Question: I have trying to build a simulator of Ingenico POS terminal (iWL220).
The main screen I have a combo-box. Once user enter id and password the combo-box load 6 menus. If User click btn1 then combo-box clear the menu and add another set of menu. If user click 'btn1' for new loaded menu then again combo-box cleared and load another set of menu so on.
My problem is for each button click (btn1, btn2, btn3, btn4, btn5) I have to code lot of if else statement. Example;
First menu (on combo-box) has 6 sector.
- - - - - -
If user choose 1.SectorA then user click btn1. Then btn1 clear the combo-box and loads another set of menu. This time menu (on combo-box) has 3 companies.
- - -
This time user choose 1.CompanyA then user click again btn1. Then btn1 clear the combo-box and loads another set of menu. This time menu (on combo-box) has 2 payment option.
- -
Now this time if user click btn1 or btn2 the combo-box visible become false and in main screen there is a label and text box. The text box allows user to enter the subscriber number and press enter (green button).
I already load Ingenico terminal picture as jpeg and top of it I set my buttons.
I gave only small version of my simulation. In my app there are 114 probability that user can choose.
In my app btn1 has 92 probability to be clicked, btn2 has 53 probability to be clicked and so on. After user enters the subscriber number and click green button the my app use wfc services to format the data and send to sql server.
But before user click each combination of button some where in my app I store the btn number as 422. This 422 means, user chose SectorD + CompanyB + ParitalPayment option. So my wfc will know what it is mean 422.
My question is what is the shortest way to construct my button events for this 114 probability case?
---
I have 4 buttons. Btn1, Btn2, Btn3 and Btn4. Also I have some arrays as it shown below and 1 combo-box.
'''
1.ArrayMain() = {"1.Water","2.Air","3.Soil","4.Fire"}
1.1. ArrayWater() = {"1.Salty","2.Fresh", "3.Contaminated"}
1.1.1.ArraySalty() = {1."AA", 2."BB", 3."CC"}
1.1.2.ArrayFresh() = {1."DD", 2."EE", 3."FF"}
1.1.3.ArrayContaminated() = {1."XX", 2."YY", 3."ZZ"}
1.2 ArrayAir() = {"1.Fresh", "2.Contaminated"}
1.3 ArraySoil() = {"1.Normal", "2.Contaminated"}
1.4 ArrayFire() = {"1.Low","2.Mid","3.High"}
'''
When my app starts, first array values '1.(ArrayMain)' fills the comboBox. This comboBox will have 4 values as, "1.Water", "2.Air", "3.Soil", "4.Fire" in it. If user choose "1.Water" than user clicks Btn1. Than btn1 events clears the comboBox and loads '1.1ArrayWater()' values into comboBox.
Second time if user chooses "1.Salty" than user clicks again btn1 and this time btn1 events clears the comboBox and loads '1.1.1ArraySalty()' values into comboBox.
Third time if user chooses "2.BB" than user clicks Btn2 and sends the information "BB" for calculation.

First you have 5 (more or less) menu item and each time you press any (number) buttons (1 to 9 lilke in pos terminal) pressed than new menu appears on the screen.
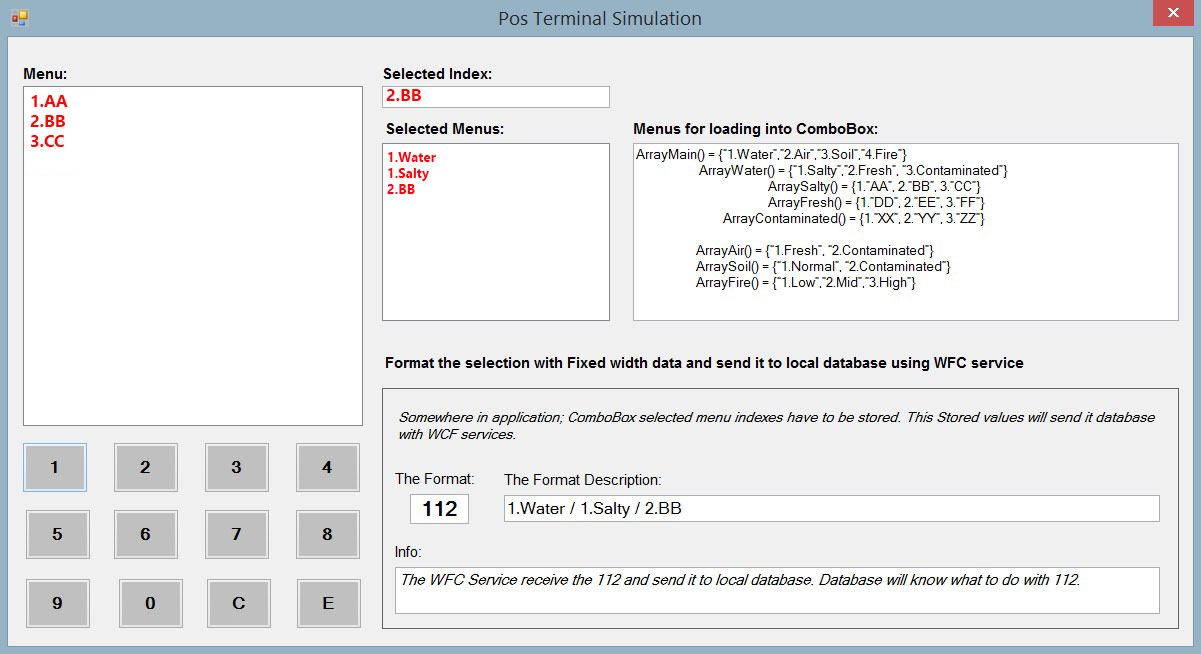
Answer: Each button at any specific time shall execute some specific action depending on the state of the system. Obviously, if you try to decide the specific action depending on the multitude of different variables, you will create a lot of branching code. Such code is very difficult to write correctly and even more difficult to debug and maintain.
So, what if we encapsulate current action for each possible state(sequence of state) in some specific class (interface):
'''
/// <summary>
/// Represents internal terminal presenter that is used inside IGlobalTerminalPresenter.
/// </summary>
public interface ITerminalPresenter
{
void UpdateUI();
ITerminalPresenter this[Int32 index]
{
get;
}
ITerminalPresenter Do1();
ITerminalPresenter Do2();
ITerminalPresenter Parent
{
get;
set;
}
void Reset();
}
'''
Inside the form we will use field of a similar interface that will encapsulate all changes of the presenter.
'''
/// <summary>
/// Represents terminal presenter that UI can operate upon.
/// </summary>
public interface IGlobalTerminalPresenter
{
void UpdateUI();
void Do1();
void Do2();
Int32 SelectedIndex
{
get;
set;
}
void Reset();
}
'''
Our event handlers will become:
'''
private void comboBox_SelectedIndexChanged(object sender, EventArgs e)
{
var senderComboBox = (ComboBox)sender;
this.globalTerminalPresenter.SelectedIndex = senderComboBox.SelectedIndex;
}
private void button1_Click(object sender, EventArgs e)
{
this.globalTerminalPresenter.Do1();
}
private void button2_Click(object sender, EventArgs e)
{
this.globalTerminalPresenter.Do2();
}
'''
To allow our concrete TerminalPresenters to interoperate with form we will force our form to implement the following interface:
'''
/// <summary>
/// This represents your UI in technology-independent manner
/// </summary>
public interface ITerminalView
{
String Title { get; set; }
String Input { get; set; }
String Output { get; set; }
String Button1_Text { get; set; }
String Button2_Text { get; set; }
IEnumerable<String> SelectionItems { get; set; }
void Clear();
}
public partial class MainForm : Form,
ITerminalView
{
...
#region ITerminalView implementation
public string Title
{
get { return this.Text; }
set { this.Text = value; }
}
public String Button1_Text
{
get { return this.button1.Text; }
set { this.button1.Text = value; }
}
public String Button2_Text
{
get { return this.button2.Text; }
set { this.button2.Text = value; }
}
public string Input
{
get { return this.textBox_Input.Text; }
set { this.textBox_Input.Text = value; }
}
public string Output
{
get { return this.textBox_Output.Text; }
set { this.textBox_Output.Text = value; }
}
public IEnumerable<string> SelectionItems
{
get { return this.comboBox.Items.Cast<String>(); }
set
{
this.comboBox.Items.Clear();
if (value == null)
return;
foreach (var item in value)
{
this.comboBox.Items.Add(item);
}
}
}
public void Clear()
{
this.comboBox.SelectedIndex = -1;
this.Title = String.Empty;
this.Input = String.Empty;
this.Output = String.Empty;
this.SelectionItems = null;
}
#endregion
'''
For now we will create two TerminalPresenters - one to just allow selection of next option through combobox, one that calculates sum of two numbers. Both of them use the same base class.
'''
/// <summary>
/// Base class for all presenters
/// </summary>
public abstract class TerminalPresenterBase : ITerminalPresenter
{
protected ITerminalView view;
public TerminalPresenterBase(ITerminalView view)
{
if (view == null)
throw new ArgumentNullException("view");
this.view = view;
this.Parent = this;
}
public abstract void UpdateUI();
public abstract ITerminalPresenter this[int index]
{
get;
}
public abstract ITerminalPresenter Do1();
public abstract ITerminalPresenter Do2();
public virtual ITerminalPresenter Parent
{
get;
set;
}
public virtual void Reset()
{
this.UpdateUI();
}
}
/// <summary>
/// Presenter whose sole goal is to allow user to select some other option and press next
/// </summary>
public class SelectOptionPresenter : TerminalPresenterBase
{
private IList<KeyValuePair<String, ITerminalPresenter>> options;
private ITerminalPresenter selected;
private String title;
public SelectOptionPresenter(ITerminalView view,
String title,
IList<KeyValuePair<String, ITerminalPresenter>> options)
: base(view)
{
if (options == null)
throw new ArgumentNullException("options");
this.title = title;
this.options = options;
foreach (var item in options)
{
item.Value.Parent = this;
}
}
public override void UpdateUI()
{
this.view.Clear();
this.view.Button1_Text = "Confirm selection";
this.view.Button2_Text = "Go back";
this.view.Title = title;
this.view.SelectionItems = options
.Select(opt => opt.Key);
}
public override ITerminalPresenter this[int index]
{
get
{
this.selected = this.options[index].Value;
return this;
}
}
public override ITerminalPresenter Do1()
{
return this.ConfirmSelection();
}
public override ITerminalPresenter Do2()
{
return this.GoBack();
}
public ITerminalPresenter ConfirmSelection()
{
this.selected.UpdateUI();
return this.selected;
}
public ITerminalPresenter GoBack()
{
this.Parent.UpdateUI();
return this.Parent;
}
}
public enum APlusBState
{
EnterA,
EnterB,
Result
}
public class StepActions
{
public Action UpdateUI { get; set; }
public Func<ITerminalPresenter> Do1 { get; set; }
public Func<ITerminalPresenter> Do2 { get; set; }
}
public class APlusBPresenter : TerminalPresenterBase
{
private Int32 a, b;
private APlusBState state;
private String error = null;
private Dictionary<APlusBState, StepActions> stateActions;
private void InitializeStateActions()
{
this.stateActions = new Dictionary<APlusBState, StepActions>();
this.stateActions.Add(APlusBState.EnterA,
new StepActions()
{
UpdateUI = () =>
{
this.view.Title = this.error ?? "Enter A";
this.view.Input = this.a.ToString();
this.view.Button1_Text = "Confirm A";
this.view.Button2_Text = "Exit";
},
Do1 = () => // Confirm A
{
if (!Int32.TryParse(this.view.Input, out this.a))
{
this.error = "A is in incorrect format. Enter A again";
return this;
}
this.error = null;
this.state = APlusBState.EnterB;
return this;
},
Do2 = () => // Exit
{
this.Reset();
return this.Parent;
}
});
this.stateActions.Add(APlusBState.EnterB,
new StepActions()
{
UpdateUI = () =>
{
this.view.Title = this.error ?? "Enter B";
this.view.Input = this.b.ToString();
this.view.Button1_Text = "Confirm B";
this.view.Button2_Text = "Back to A";
},
Do1 = () => // Confirm B
{
if (!Int32.TryParse(this.view.Input, out this.b))
{
this.error = "B is in incorrect format. Enter B again";
return this;
}
this.error = null;
this.state = APlusBState.Result;
return this;
},
Do2 = () => // Back to a
{
this.state = APlusBState.EnterA;
return this;
}
});
this.stateActions.Add(APlusBState.Result,
new StepActions()
{
UpdateUI = () =>
{
this.view.Title = String.Format("The result of {0} + {1}", this.a, this.b);
this.view.Output = (this.a + this.b).ToString();
this.view.Button1_Text = "Exit";
this.view.Button2_Text = "Back";
},
Do1 = () => // Exit
{
this.Reset();
return this.Parent;
},
Do2 = () => // Back to B
{
this.state = APlusBState.EnterB;
return this;
}
});
}
public APlusBPresenter(ITerminalView view) : base(view)
{
this.InitializeStateActions();
this.Reset();
}
public override void UpdateUI()
{
this.view.Clear();
this.stateActions[this.state].UpdateUI();
}
public override ITerminalPresenter this[int index]
{
get { throw new NotImplementedException(); }
}
public override ITerminalPresenter Do1()
{
var nextPresenter = this.stateActions[this.state].Do1();
nextPresenter.UpdateUI();
return nextPresenter;
}
public override ITerminalPresenter Do2()
{
var nextPresenter = this.stateActions[this.state].Do2();
nextPresenter.UpdateUI();
return nextPresenter;
}
public override void Reset()
{
this.state = APlusBState.EnterA;
this.a = 0;
this.b = 0;
this.error = null;
}
}
/// <summary>
/// Represents terminal presenter to use inside GUI. It handles current ISpecificTerminalPresenter inside itself.
/// </summary>
public class GlobalTerminalPresenter : IGlobalTerminalPresenter
{
#region Fields
private ITerminalPresenter current;
private Int32 selectedIndex;
#endregion
#region Constructors
public GlobalTerminalPresenter(ITerminalPresenter mainPresenter)
{
if (mainPresenter == null)
throw new ArgumentNullException("mainPresenter");
this.current = mainPresenter;
this.UpdateUI();
}
#endregion
public void UpdateUI()
{
this.current.UpdateUI();
}
public void Do1()
{
this.current = this.current.Do1();
}
public void Do2()
{
this.current = this.current.Do2();
}
public Int32 SelectedIndex
{
get
{
return this.selectedIndex;
}
set
{
this.selectedIndex = value;
if (value == -1)
return;
this.current = this.current[value];
}
}
public void Reset()
{
this.current.Reset();
}
}
'''
Then we initialize them in the constructor of our form:
'''
public partial class MainForm : Form,
ITerminalView
{
private IGlobalTerminalPresenter globalTerminalPresenter;
public MainForm()
{
InitializeComponent();
var nextLevelPresenters = new KeyValuePair<String, ITerminalPresenter>[]
{
new KeyValuePair<String, ITerminalPresenter>(
"A plus B",
new APlusBPresenter(this)),
new KeyValuePair<String, ITerminalPresenter>(
"Just empty selector",
new SelectOptionPresenter(this,
"Selector with no selection choices",
Enumerable
.Empty<KeyValuePair<String, ITerminalPresenter>>()
.ToArray()))
};
var topPresenter = new SelectOptionPresenter(this, "Select the option and press the confirm button", nextLevelPresenters);
this.globalTerminalPresenter = new GlobalTerminalPresenter(topPresenter);
}
'''
These code snippets assume that you have form named MainForm that has two buttons - button1, button2, one combobox, two textBoxes - textBox_Input, textBox_Output.
The pattern used is close enough to <URL>.
You can create more or less generic state machine Presenters if you modify 'APlusBPresenter' code. Or try to shape up 'ChainXxxx...' classes and interfaces.
And sorry for these walls of code. That's probably too much for <URL>. It is ugly in many aspects, but as it is, it can at least give few ideas about how to implement your own system.
There are a lot of problematic places in this code, so you should very carefully consider how you will build your own system from it.